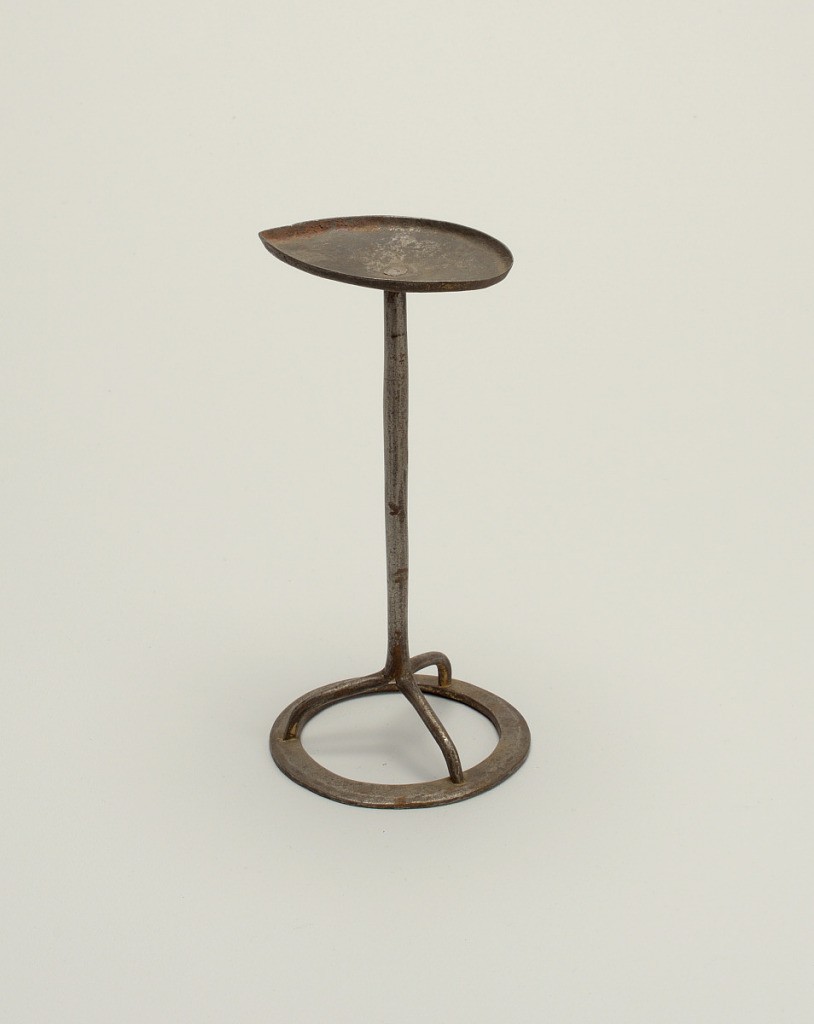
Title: Lamp
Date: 17th century
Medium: Steel
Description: Old wrought steel oil lamp on tripod stand with ring foot
a) single wick Betty lamp with cut-out bird on nail hinged cover. Handle bent forward, its hole holding a modern 8-shaped chain link, hooked into hanging staple. b) Tripod stand on ring base, with pointed oval tray on top.